Field crop: maize
Growth stage: 2
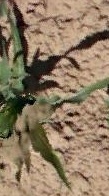
Species: maize